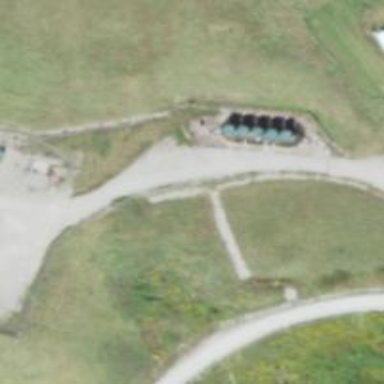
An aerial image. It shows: Storage tank that is man-made.